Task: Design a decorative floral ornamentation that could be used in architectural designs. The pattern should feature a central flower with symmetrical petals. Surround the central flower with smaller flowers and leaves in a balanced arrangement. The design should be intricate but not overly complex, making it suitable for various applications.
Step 1111:
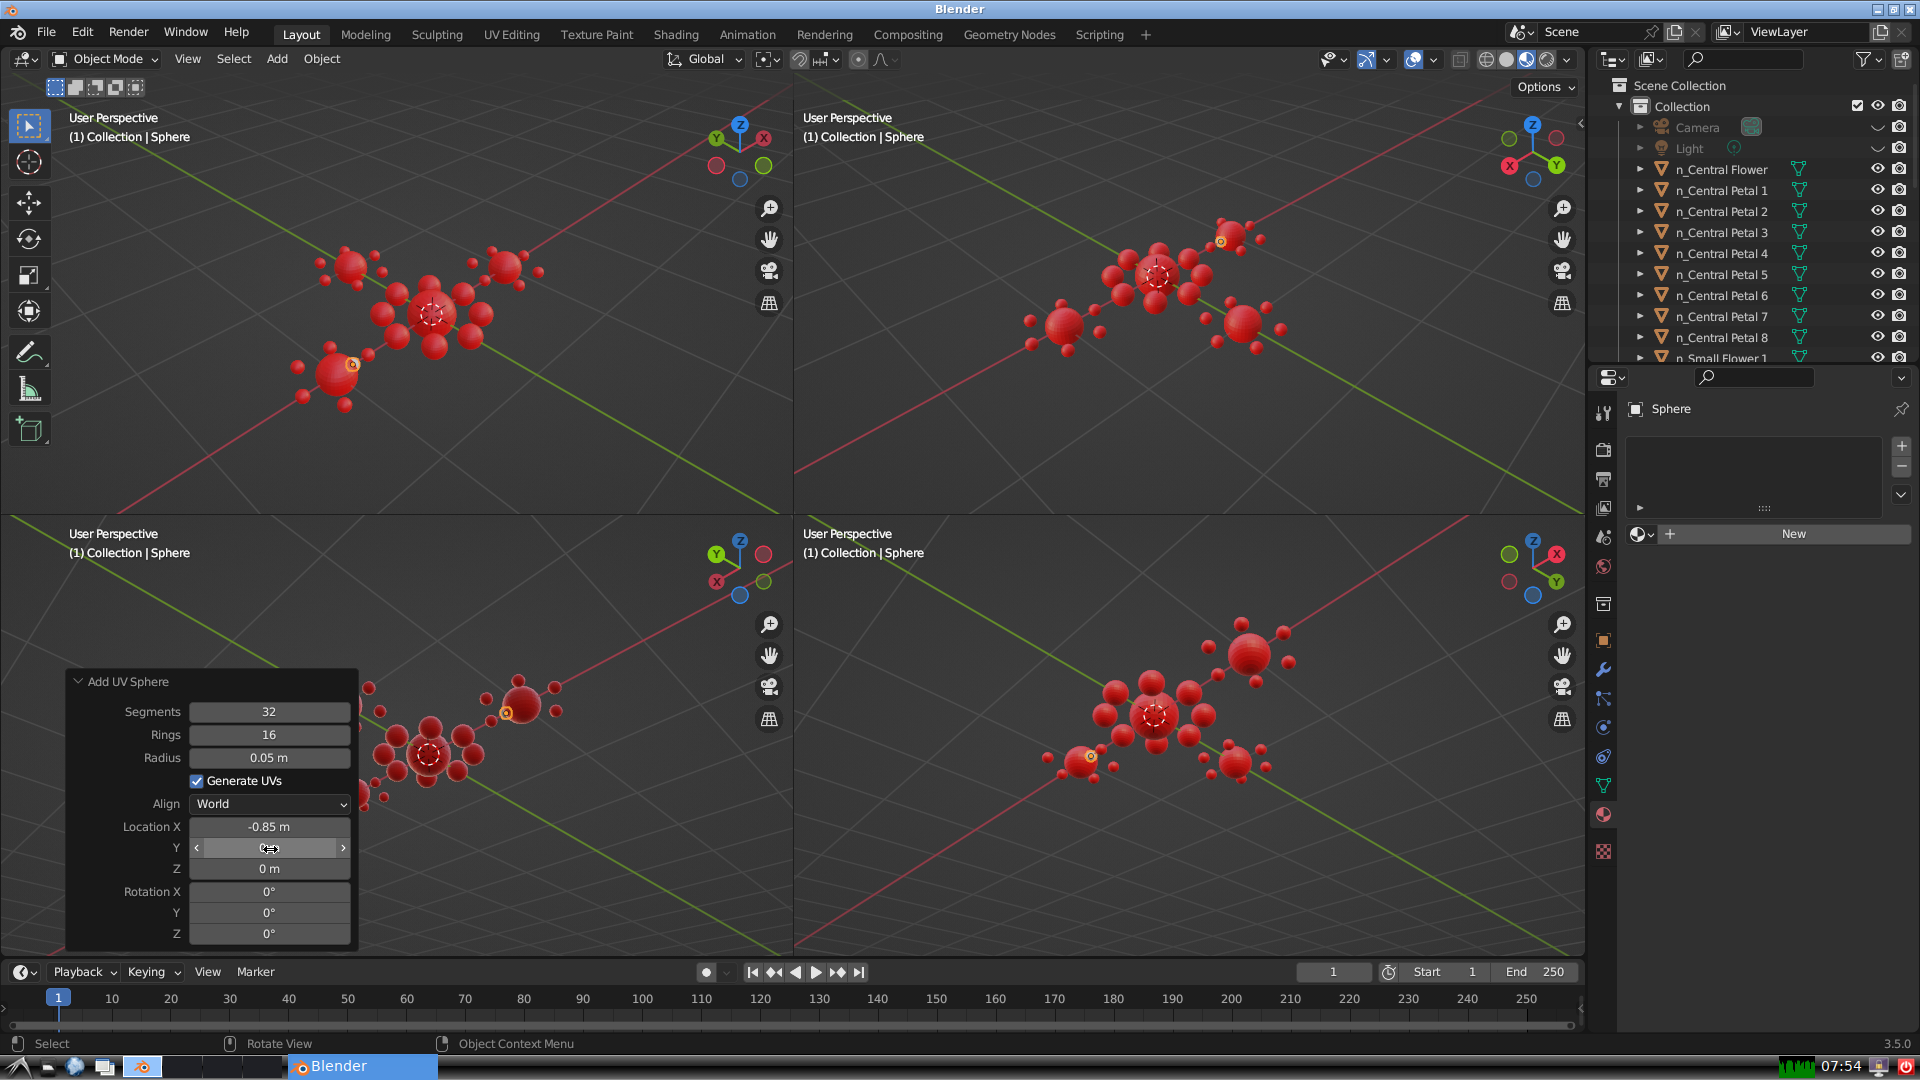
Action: click: no